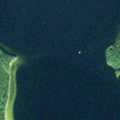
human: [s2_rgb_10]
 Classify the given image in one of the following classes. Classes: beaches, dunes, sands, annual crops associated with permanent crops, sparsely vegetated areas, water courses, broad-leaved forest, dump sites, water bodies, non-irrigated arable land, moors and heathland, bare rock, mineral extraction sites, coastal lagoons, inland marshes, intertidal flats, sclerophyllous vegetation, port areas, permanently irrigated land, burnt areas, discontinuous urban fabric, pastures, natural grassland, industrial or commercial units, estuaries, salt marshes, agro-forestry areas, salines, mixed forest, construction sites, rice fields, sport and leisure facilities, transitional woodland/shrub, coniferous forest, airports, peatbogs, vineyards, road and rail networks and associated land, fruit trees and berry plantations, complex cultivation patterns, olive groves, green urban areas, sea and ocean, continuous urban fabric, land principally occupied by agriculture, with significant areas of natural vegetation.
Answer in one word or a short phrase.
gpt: coniferous forest, water bodies